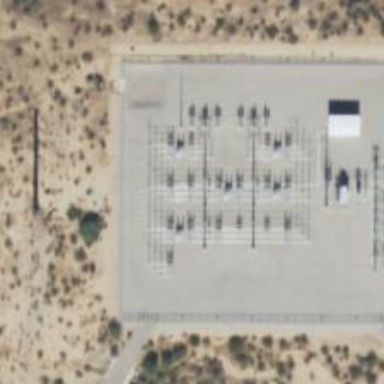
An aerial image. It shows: Switch used for power control.